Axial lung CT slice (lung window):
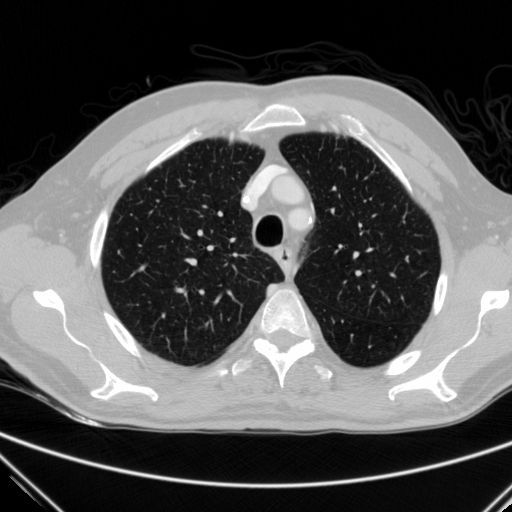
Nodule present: no